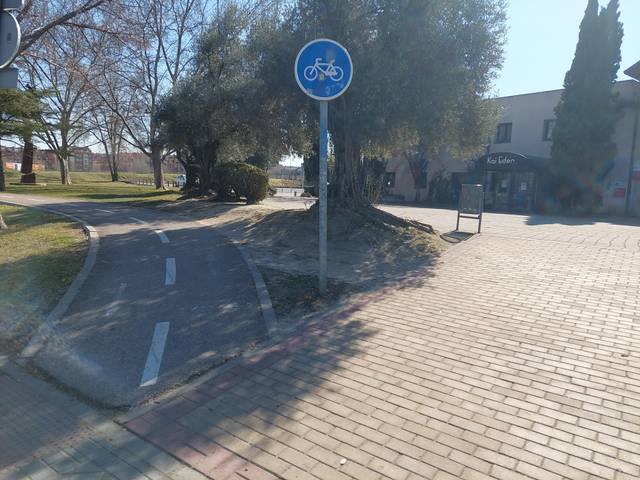
Region: Spain
Coordinates: 40.324, -3.758